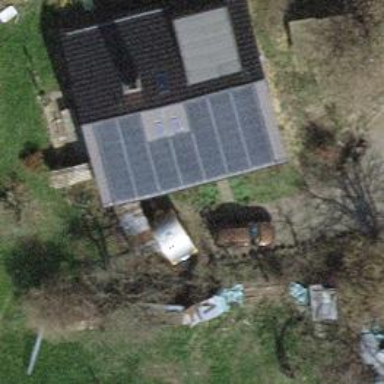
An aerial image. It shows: Small solar photovoltaic panel generator installed on roof.